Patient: sex M, age 57
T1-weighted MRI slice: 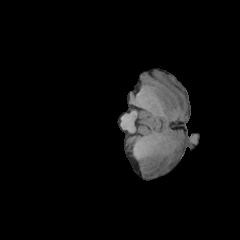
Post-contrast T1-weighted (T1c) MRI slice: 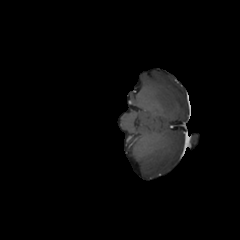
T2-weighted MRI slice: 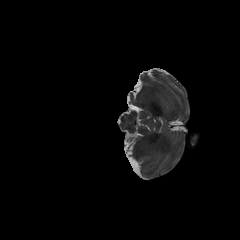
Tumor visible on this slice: no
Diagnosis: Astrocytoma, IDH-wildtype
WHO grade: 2